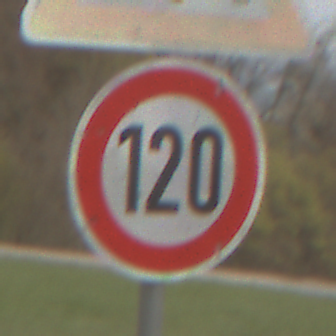
Verkehrszeichen: Geschwindigkeit120
Zusatzzeichen oben: Gefahrenstelle
Umgebung: Outdoor, Suburban
Tageszeit: MorningAfternoon
Wetter: Overcast
Licht: Natural
Jahreszeit: NotSpecified
Kontrast: LowContrast